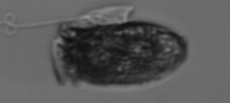
Label: Dinophysis_acuminata